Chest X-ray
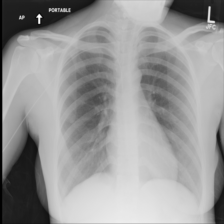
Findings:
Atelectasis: negative
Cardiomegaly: negative
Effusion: negative
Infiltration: negative
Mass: negative
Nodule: negative
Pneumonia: negative
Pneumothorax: negative
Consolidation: negative
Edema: negative
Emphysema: negative
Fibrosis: negative
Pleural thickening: negative
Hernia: negative